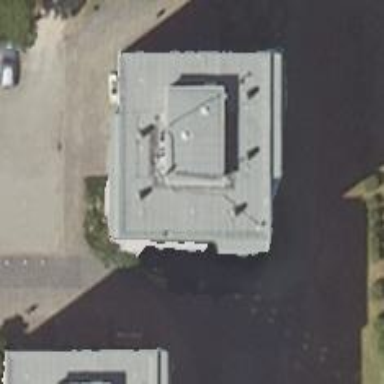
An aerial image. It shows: Gray flat-roofed apartment building.